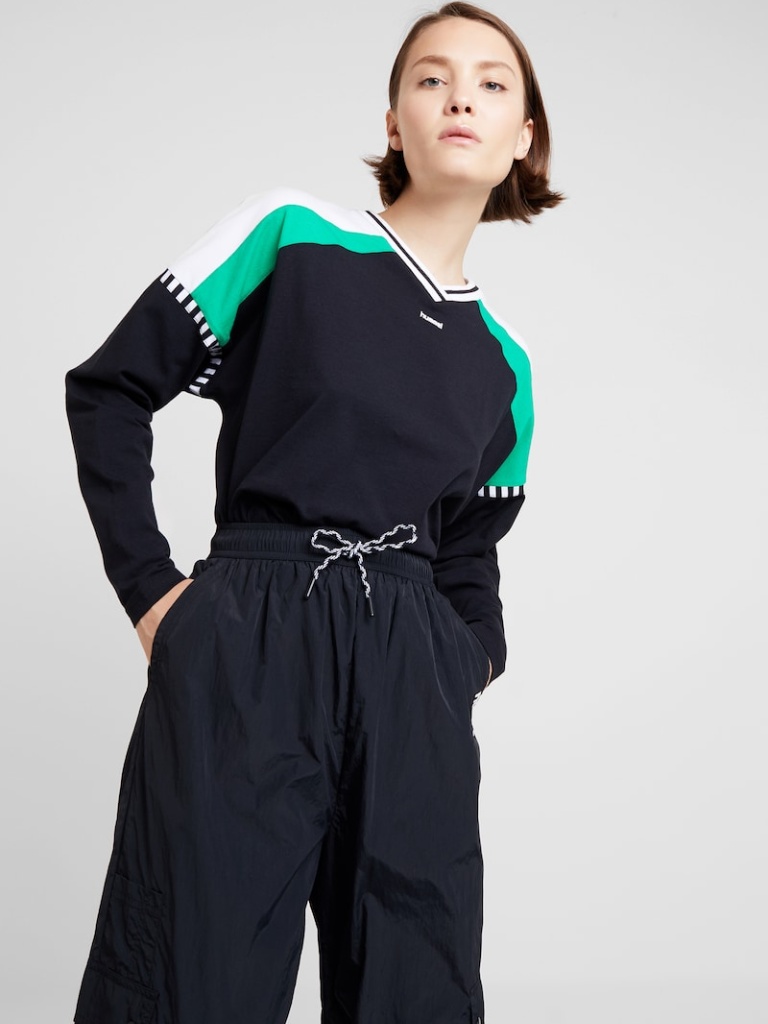
cotton relaxed a long-sleeved with the sleeves down cropped length Fully Tucked in v-neck sweater